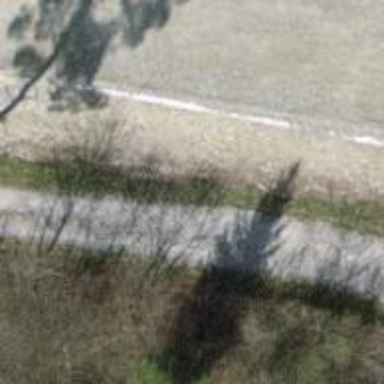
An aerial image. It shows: Gravel track with agricultural purpose. The track has grade2 tracktype.